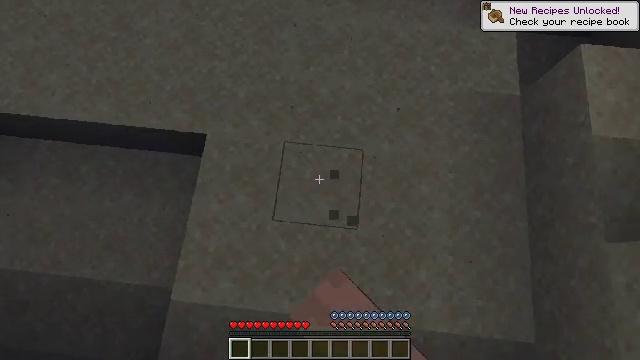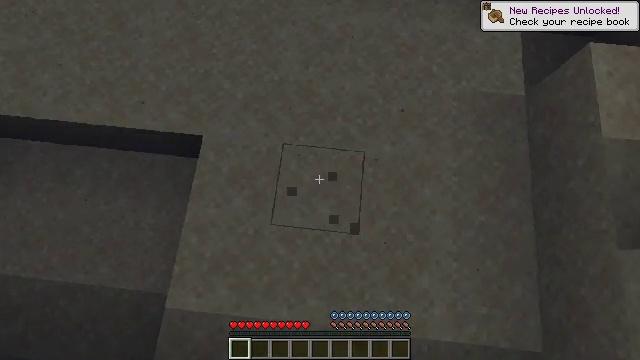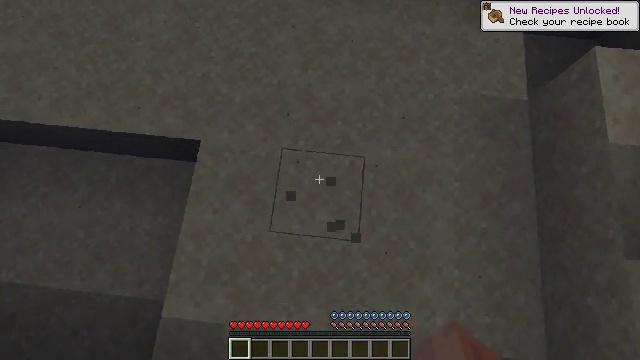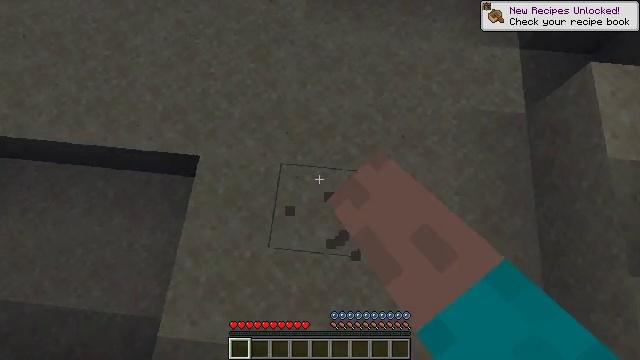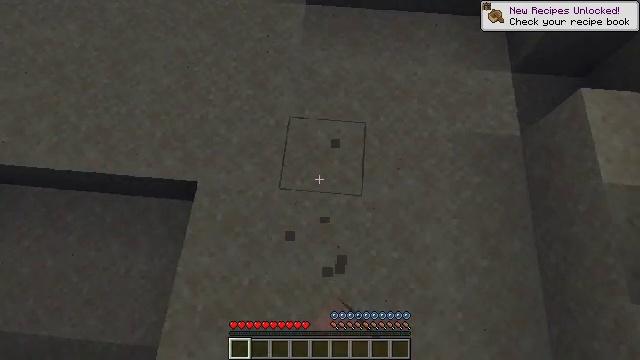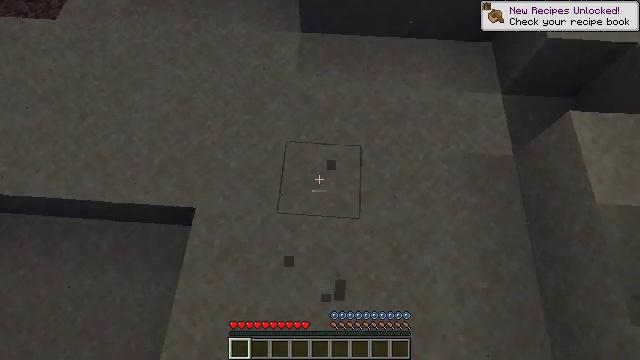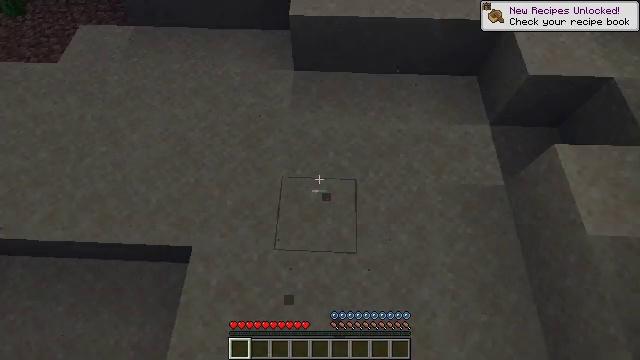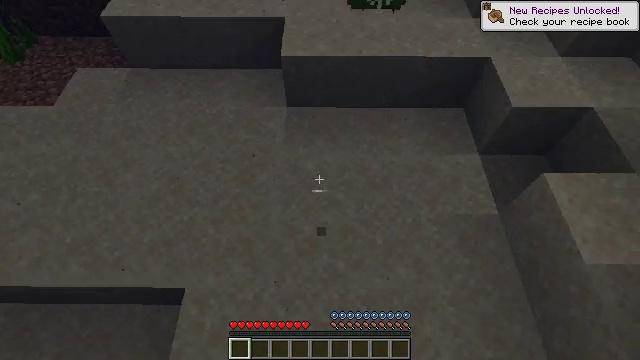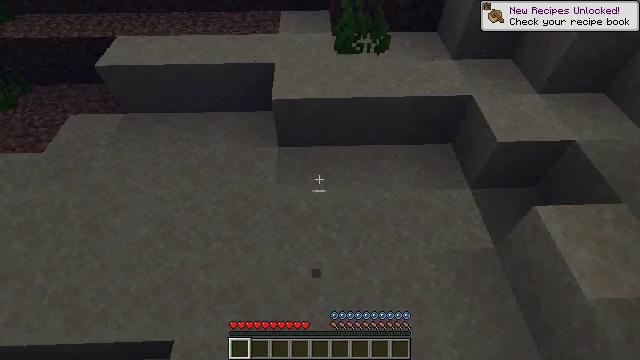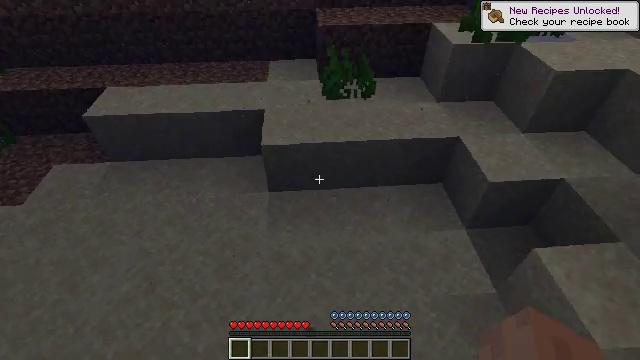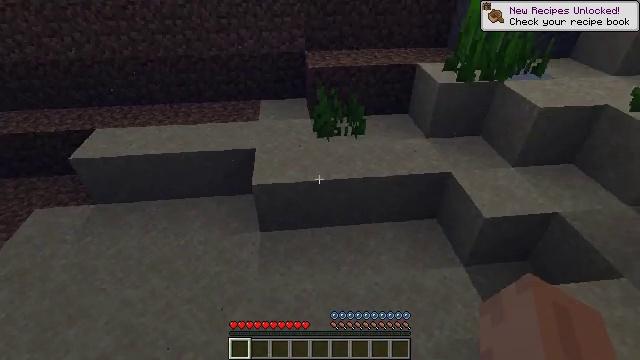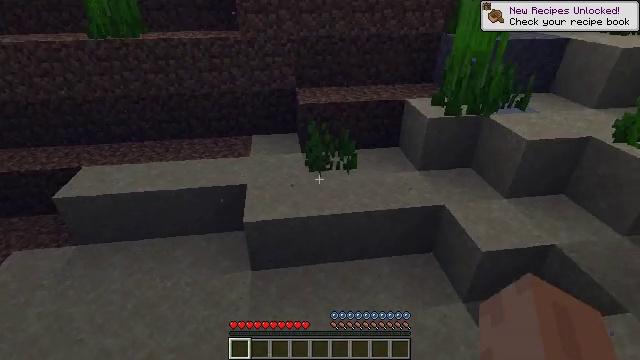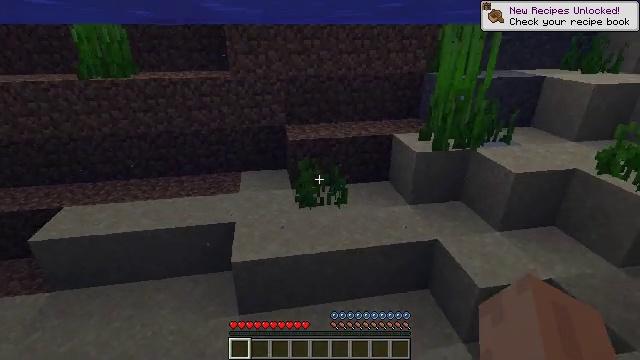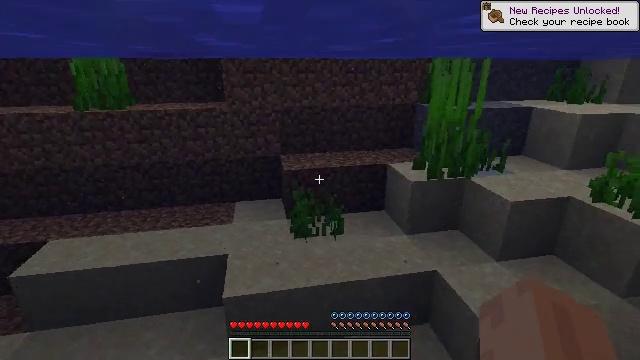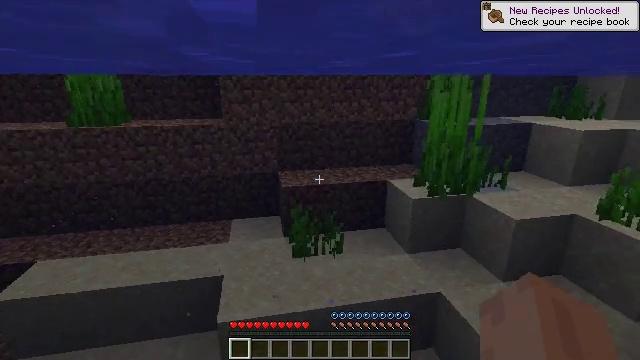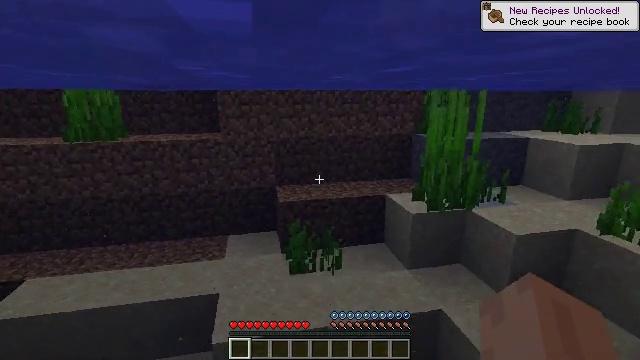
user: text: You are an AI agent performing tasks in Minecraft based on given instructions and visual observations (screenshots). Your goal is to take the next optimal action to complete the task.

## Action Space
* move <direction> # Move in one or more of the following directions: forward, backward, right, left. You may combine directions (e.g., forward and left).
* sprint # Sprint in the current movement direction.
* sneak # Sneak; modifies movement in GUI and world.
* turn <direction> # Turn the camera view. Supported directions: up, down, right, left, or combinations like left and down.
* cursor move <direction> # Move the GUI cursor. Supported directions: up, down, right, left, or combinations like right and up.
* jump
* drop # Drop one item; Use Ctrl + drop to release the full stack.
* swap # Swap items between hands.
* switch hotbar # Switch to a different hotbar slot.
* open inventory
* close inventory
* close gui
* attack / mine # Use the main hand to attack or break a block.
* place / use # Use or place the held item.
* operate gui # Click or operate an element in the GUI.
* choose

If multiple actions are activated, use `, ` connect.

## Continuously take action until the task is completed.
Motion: motion action
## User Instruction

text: Mine the ice block.
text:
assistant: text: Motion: move forward, attack / mine, jump
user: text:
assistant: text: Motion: move forward, attack / mine, jump
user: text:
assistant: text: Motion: move forward, turn up, attack / mine, jump
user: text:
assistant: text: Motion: move forward, turn up, attack / mine, jump
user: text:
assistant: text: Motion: move forward, turn right and up, jump
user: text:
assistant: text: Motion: move forward, turn right and up, jump
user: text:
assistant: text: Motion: move forward, turn right and up, jump
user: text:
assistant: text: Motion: move forward, turn right and up, jump
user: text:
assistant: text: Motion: move forward, turn right and up, jump
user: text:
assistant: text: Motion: move forward, turn right and up, jump
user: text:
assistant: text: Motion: move forward, turn right and up, jump
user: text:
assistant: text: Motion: move forward, turn right and up, jump
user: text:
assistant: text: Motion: move forward, turn right and up, jump
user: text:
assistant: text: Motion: move forward, turn up, jump
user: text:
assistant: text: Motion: move forward, turn up, jump
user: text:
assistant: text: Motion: move forward, turn up, jump
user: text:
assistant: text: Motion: move forward, turn up, jump
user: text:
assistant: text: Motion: move forward, turn up, jump
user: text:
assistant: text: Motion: move forward, turn up, jump
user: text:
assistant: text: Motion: move forward, turn up, jump
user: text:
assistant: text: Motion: move forward, turn up, jump
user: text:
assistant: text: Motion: move forward, turn up, jump
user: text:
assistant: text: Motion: move forward, turn up, jump
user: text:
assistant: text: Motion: move forward, turn up, jump
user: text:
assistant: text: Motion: move forward, turn up, jump
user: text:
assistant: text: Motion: move forward, jump
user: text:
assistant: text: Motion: move forward, attack / mine, jump
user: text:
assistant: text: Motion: move forward, attack / mine, jump
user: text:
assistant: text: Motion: move forward, turn up, attack / mine, jump
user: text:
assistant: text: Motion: move forward, turn up, attack / mine, jump